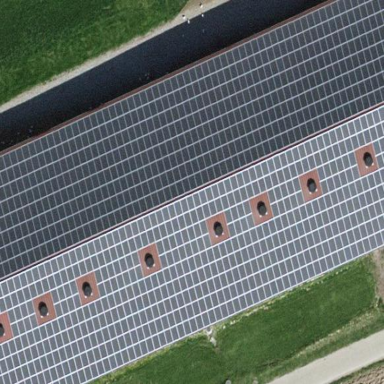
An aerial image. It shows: Solar power generator using photovoltaic panels.